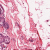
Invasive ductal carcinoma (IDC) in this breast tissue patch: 0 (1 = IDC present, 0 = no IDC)